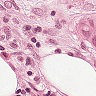
Metastatic tissue present: yes